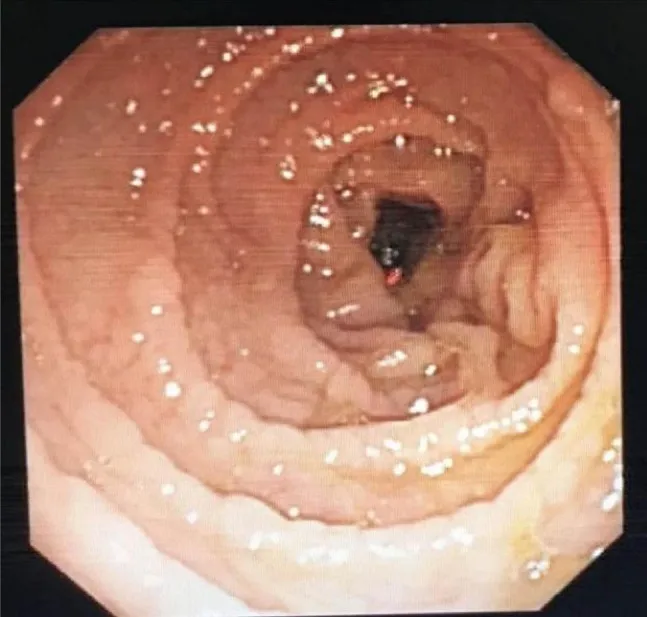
Nodular changes in the descending portion of the duodenum.
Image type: endoscopy (gi_endoscopy)